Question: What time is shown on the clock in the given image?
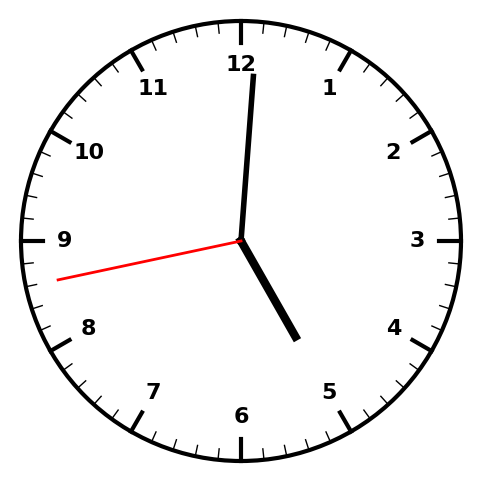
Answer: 05:00:43